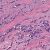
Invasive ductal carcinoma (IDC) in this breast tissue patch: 1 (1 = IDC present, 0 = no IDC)